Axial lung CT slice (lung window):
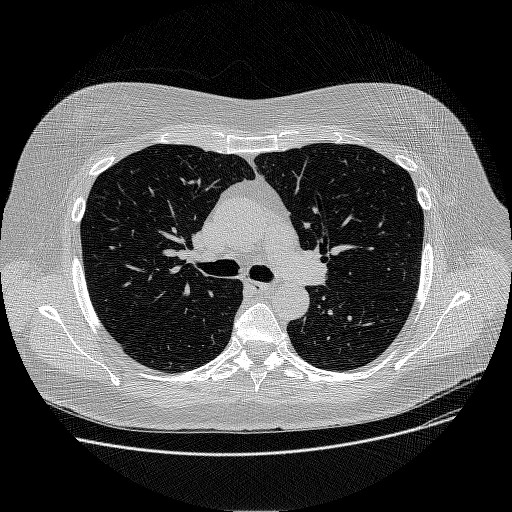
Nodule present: no